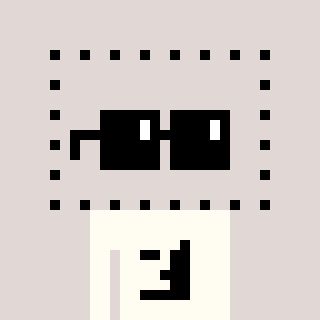
a pixel art character with square black sunglasses, a void-shaped head and a grayscale-colored body on a warm background